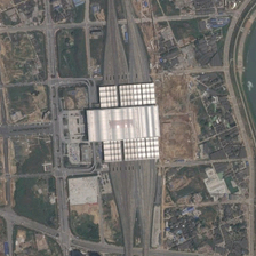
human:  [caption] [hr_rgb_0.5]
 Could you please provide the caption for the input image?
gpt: The white roof railway station is next to these roads.

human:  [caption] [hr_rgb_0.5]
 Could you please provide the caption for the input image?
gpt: The white-roofed railway station is next to these roads.

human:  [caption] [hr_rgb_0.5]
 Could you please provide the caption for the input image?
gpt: The white-roofed railway station is next to these streets.

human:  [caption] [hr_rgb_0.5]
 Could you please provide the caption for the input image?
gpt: The white-roofed railway station is next to these roads.

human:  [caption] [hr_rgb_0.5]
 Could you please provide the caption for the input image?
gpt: The white-roofed railway station is next to these roads.